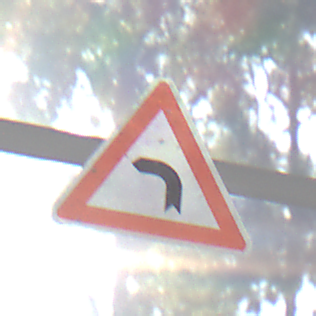
Verkehrszeichen: KurveLinks
Umgebung: Outdoor, Nature
Tageszeit: MorningAfternoon
Wetter: Clear
Licht: Natural
Jahreszeit: NotSpecified
Kontrast: HighContrast